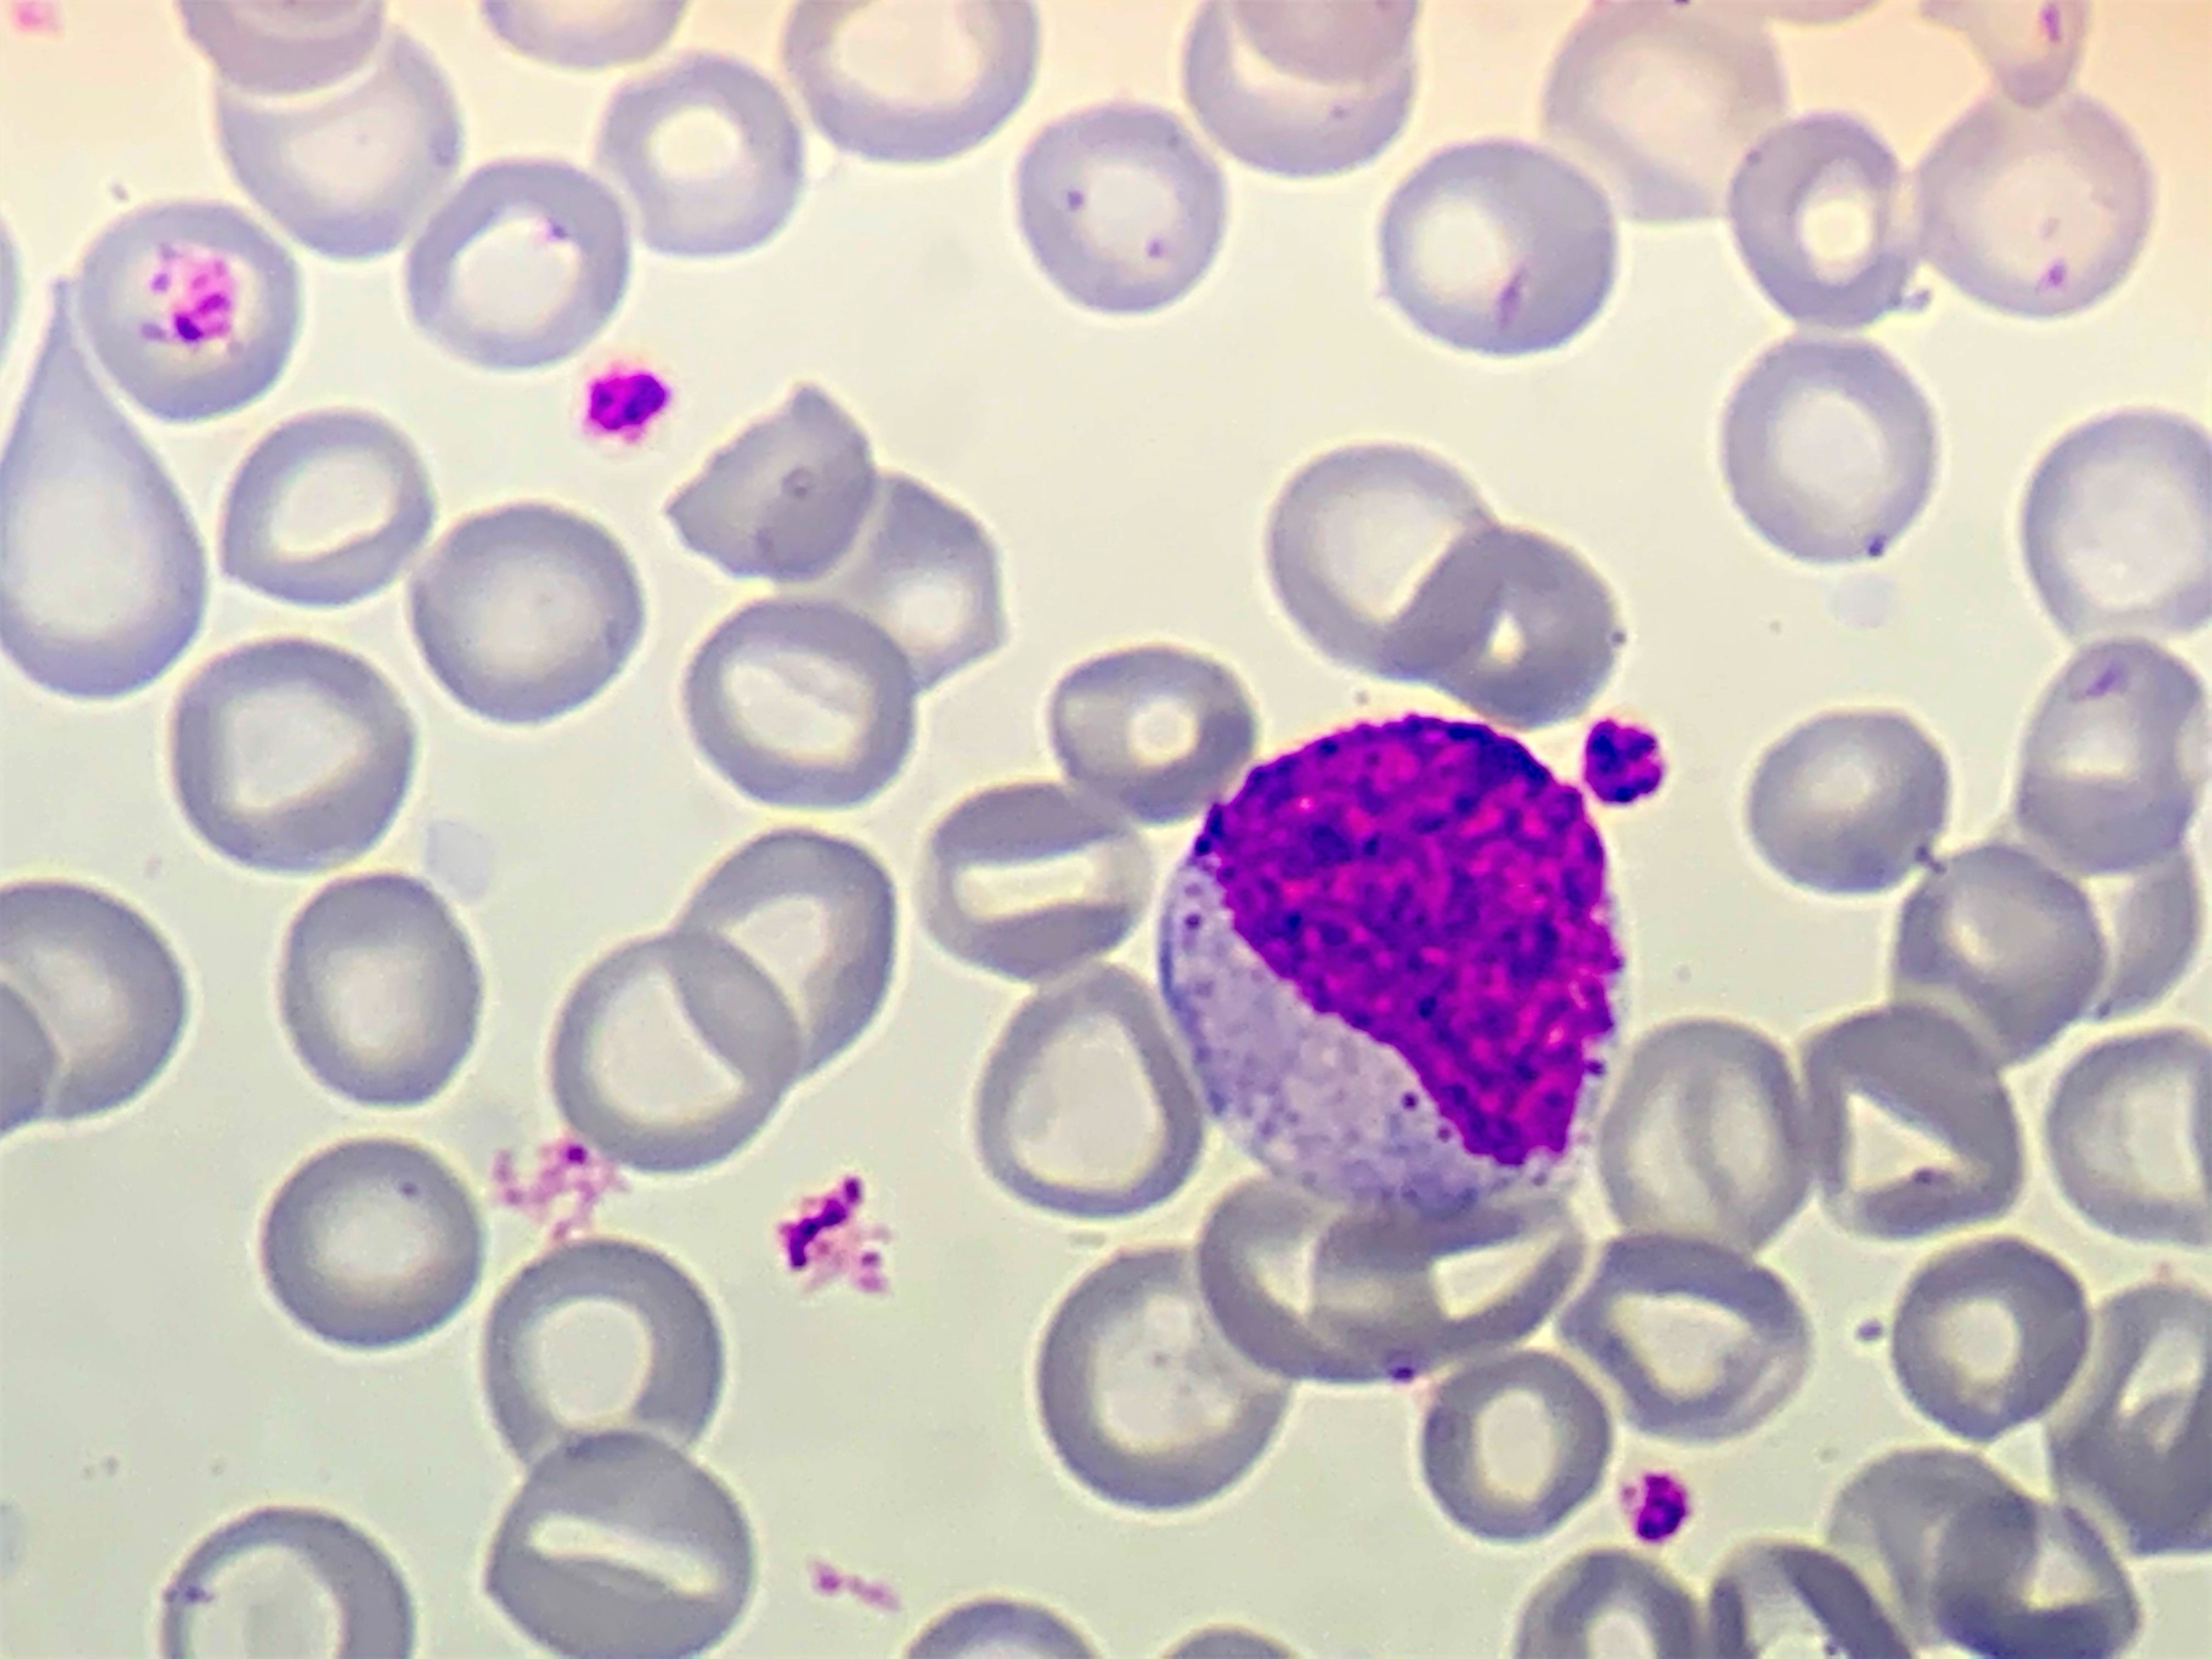
Cell type: METAMYELOCYTES